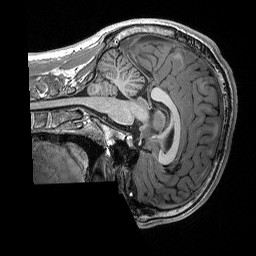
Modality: T1w
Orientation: sagittal
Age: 22
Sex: male
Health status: healthy
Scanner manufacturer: siemens
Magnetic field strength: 3 T
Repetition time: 2.3 s
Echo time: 0.00298 s